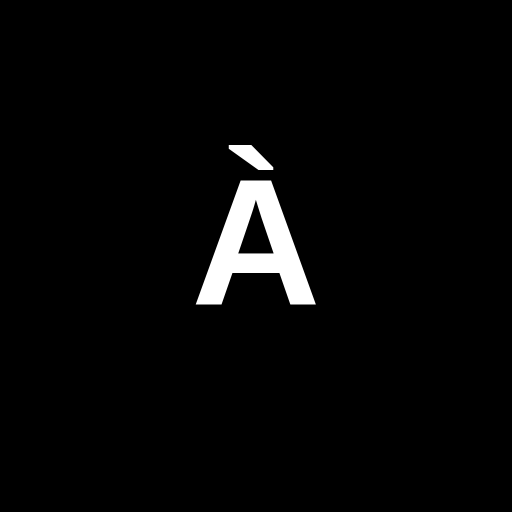
Character: À
Unicode: U+00C0 (LATIN CAPITAL LETTER A WITH GRAVE)